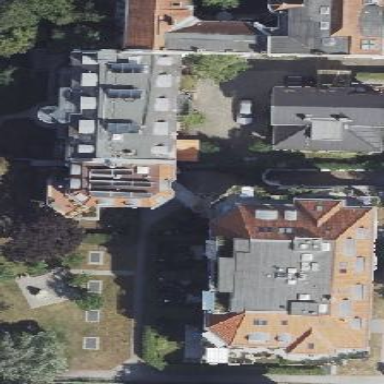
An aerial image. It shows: Unique quadruple saltbox-shaped roof outlines building with multiple apartments.